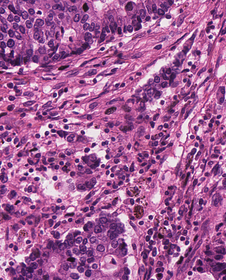
Tumor epithelial tissue: yes
Tumor-associated stroma tissue: yes
Normal tissue: no